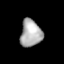
Tissue: lung
Cell type: B cells
Senescence score: 0.665
Nuclear area (px): 569
Mean DAPI intensity: 171.998